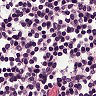
Metastatic tissue present: no